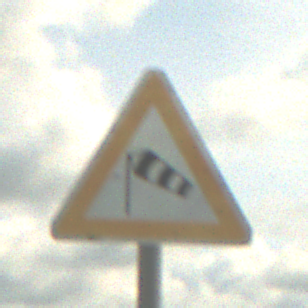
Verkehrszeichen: SeitenwindVonLinks
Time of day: Midday
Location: Outdoor (RoadRail)
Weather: PartlyCloudy
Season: NotSpecified
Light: Natural